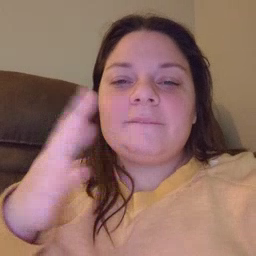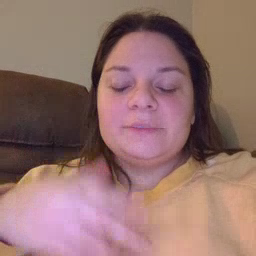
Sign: fish